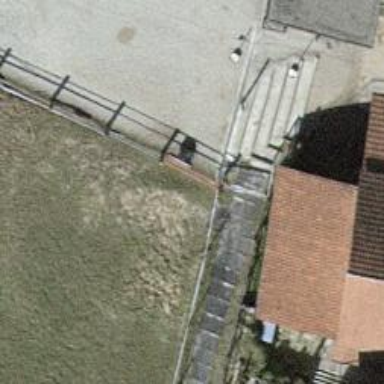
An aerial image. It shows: Gate.